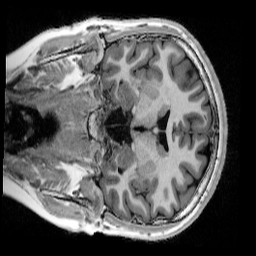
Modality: UNIT1_denoised
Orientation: coronal
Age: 14
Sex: female
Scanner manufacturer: siemens
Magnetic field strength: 3 T
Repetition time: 4 s
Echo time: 0.00303 s